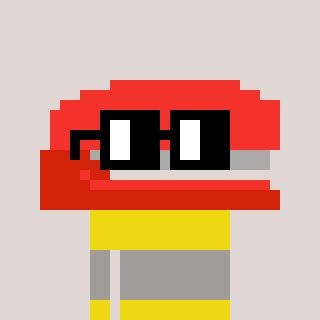
a pixel art character with square black glasses, a stapler-shaped head and a yellow-colored body on a warm background